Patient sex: M
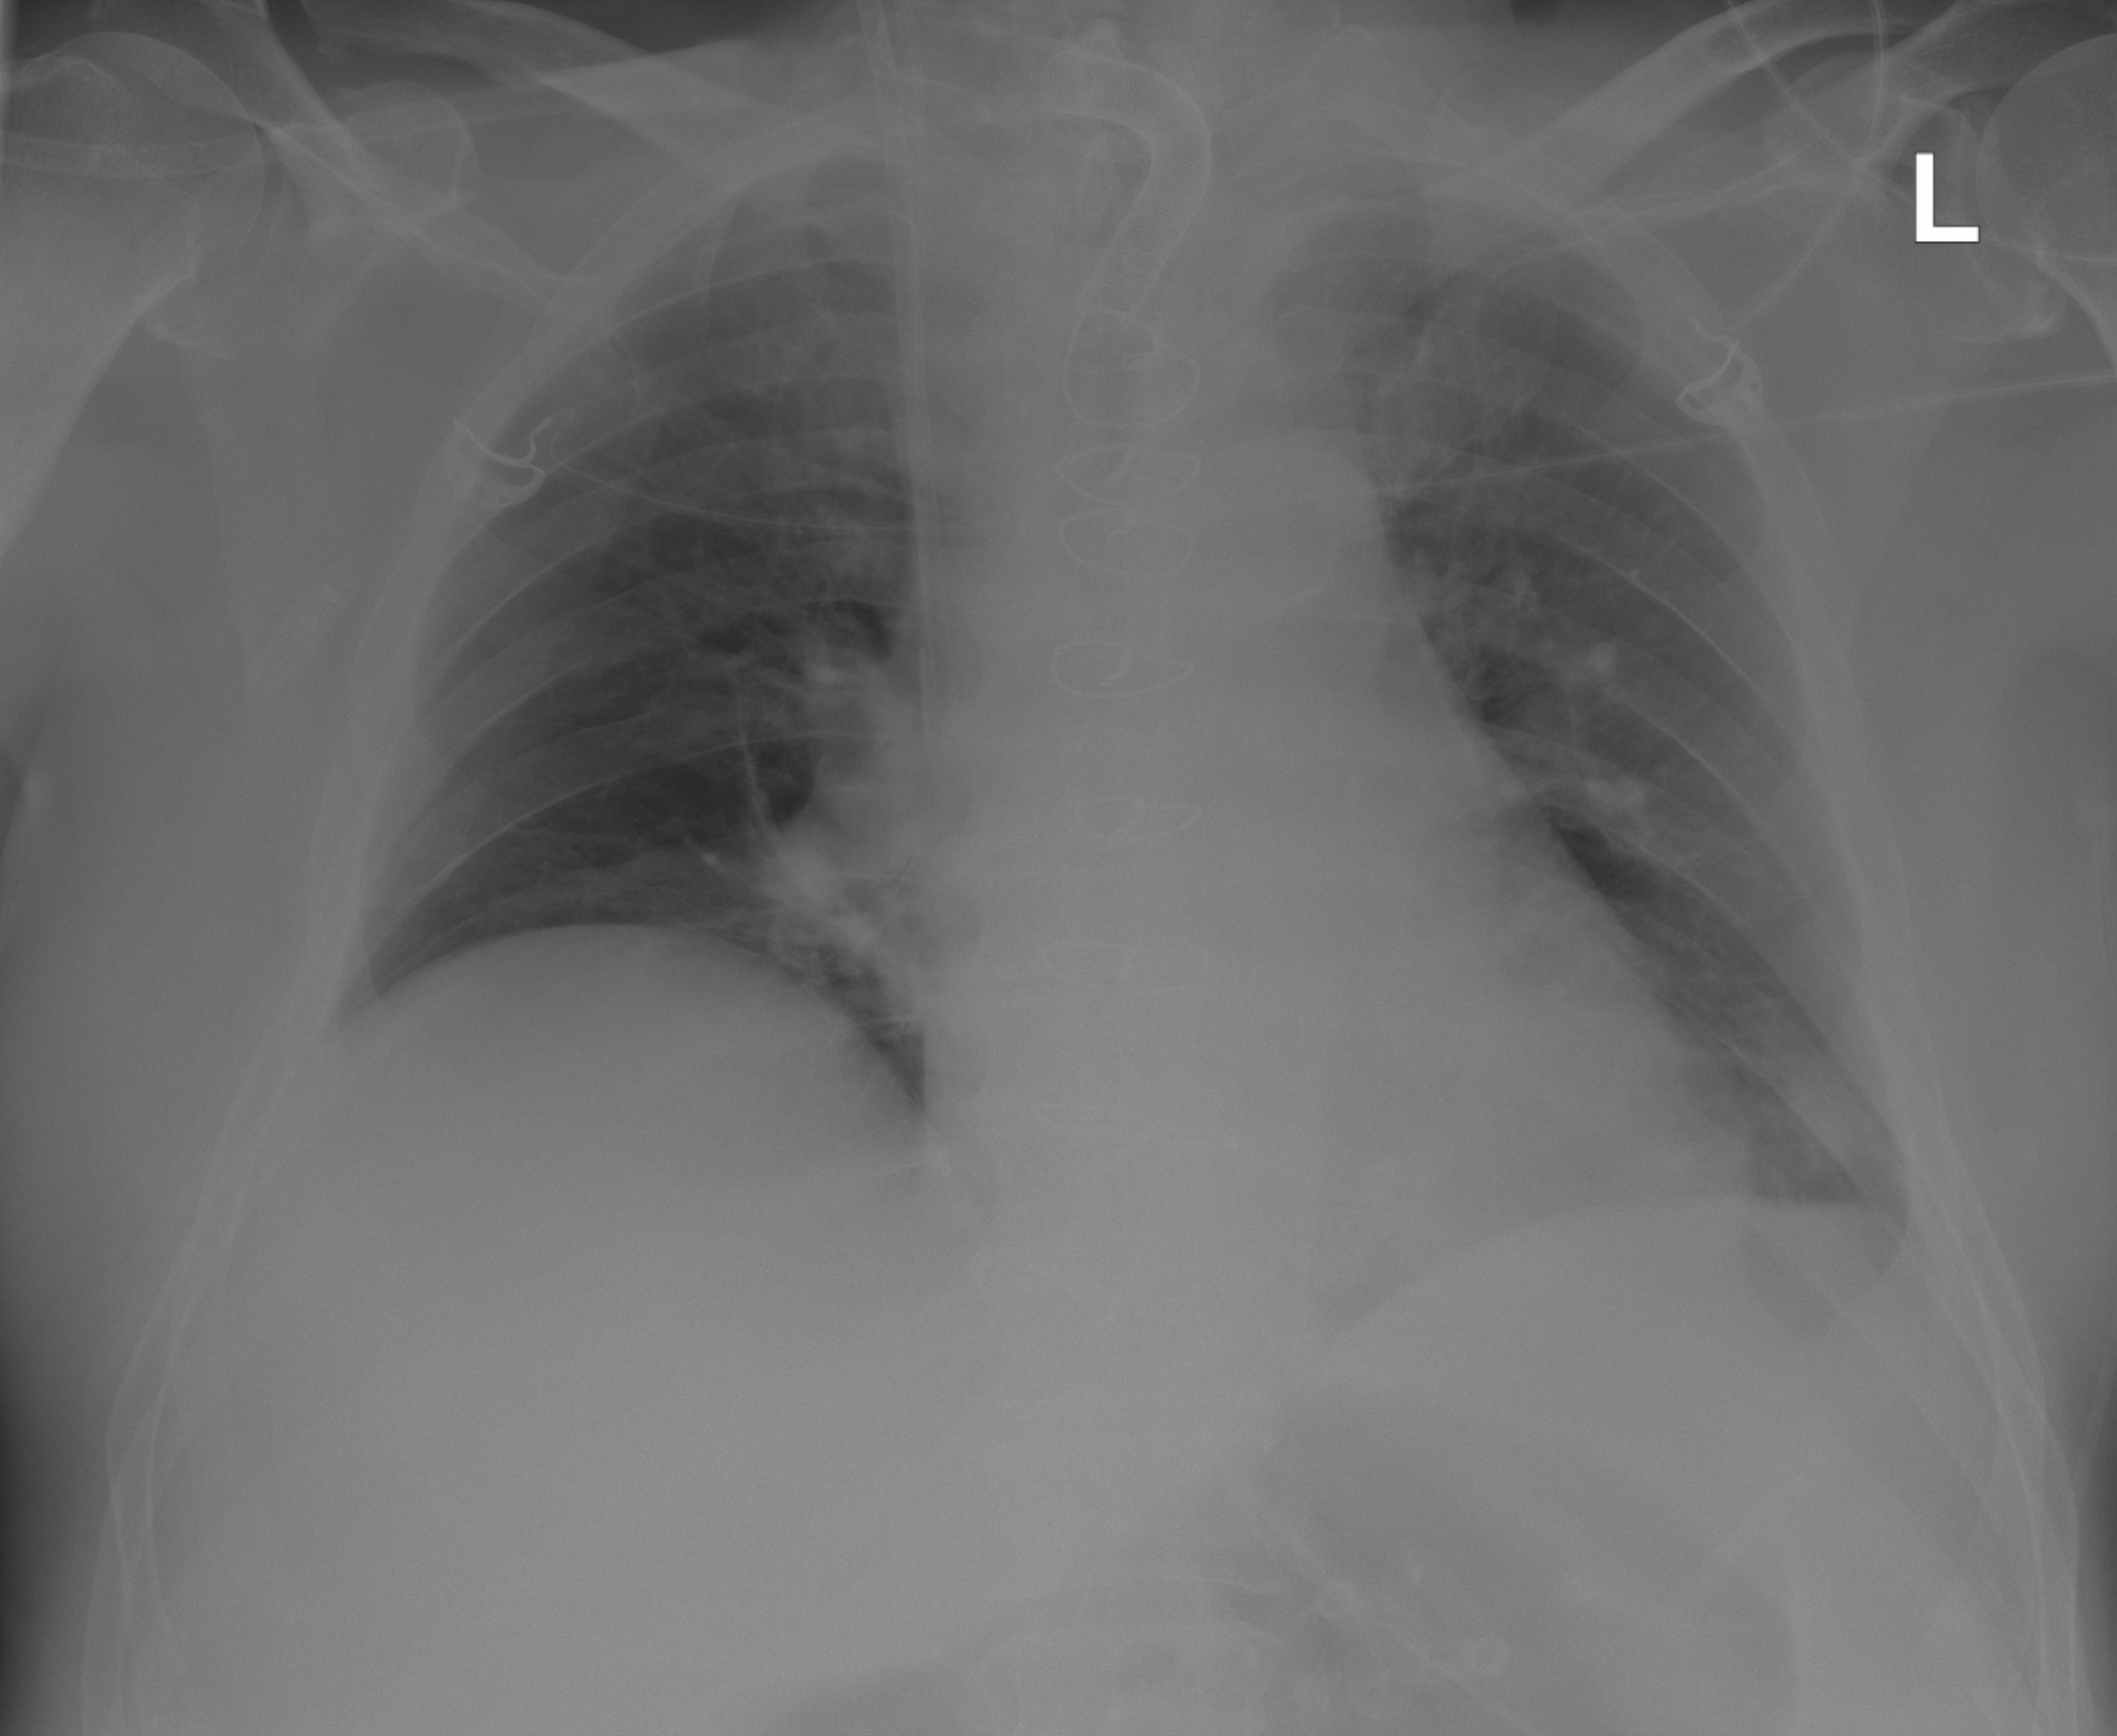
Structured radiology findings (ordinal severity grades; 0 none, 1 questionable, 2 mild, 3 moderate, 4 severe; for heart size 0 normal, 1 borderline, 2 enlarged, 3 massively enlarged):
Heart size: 2
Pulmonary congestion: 0
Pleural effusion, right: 0
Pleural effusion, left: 2
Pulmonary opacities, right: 0
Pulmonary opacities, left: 0
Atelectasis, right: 0
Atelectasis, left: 2